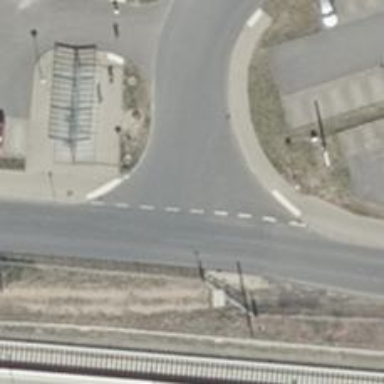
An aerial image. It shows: Unmarked road crossing.